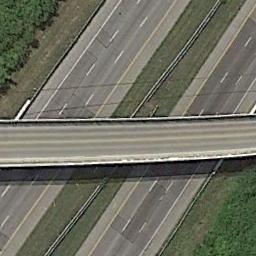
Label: overpass